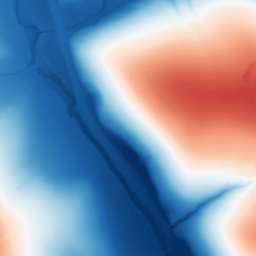
Category: trend_removal
Decomposition family: polynomial
Decomposition parameters: degree: 1
Upsampling method: bicubic
Upsampling parameters: scale: 4
Upsampling scale: 4